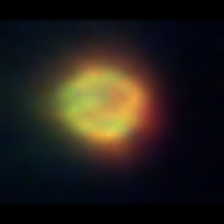
Taxon: NanoPlankton
Group: Other